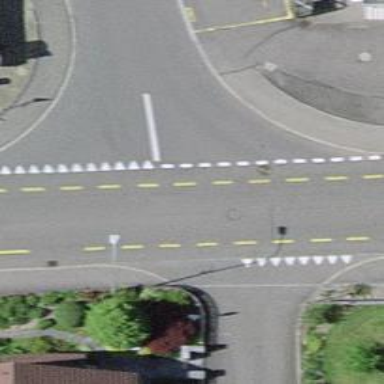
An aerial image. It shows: Road with "give way" sign.